Question: I am trying to improve an existing javascript levenstein distance calculation source code to generate a martix with not only value of the current setps, but also with actions taken (insert, replace, delete or match)
I get the wrong results in an "actions" matrix:

in the algorithm we see that (not js, from wikipedia):
'''
d[i, j] := minimum
(
d[i-1, j] + 1, // a deletion
d[i, j-1] + 1, // an insertion
d[i-1, j-1] + 1 // a substitution
)
'''
So in my JS code I do the following:
'''
// Step 6
d[i][j] = Minimum(d[i - 1][j] + 1, d[i][j - 1] + 1, d[i - 1][j - 1] + cost);
// a deletion
if(d[i][j] == d[i - 1][j] + 1) {
actions[i][j] = 'D';
}
// a insertion
if(d[i][j] == d[i][j - 1] + 1) {
actions[i][j] = 'I';
}
// a substitution
if(d[i][j] == d[i - 1][j - 1] + cost) {
actions[i][j] = 'R';
}
'''
A 'd' matrix (two-dimensional array) is for values, and it get's populated with correct values.
But why the corresponding 'actions' matrix displays not what logically algorithm would do?
What am I doing wrong with respect to assigning them 'I', 'R', 'D'? Or is it correct and just doesn't seem logical to me, since I thought in the aforeshown scenario, an insertion would take place in the second step.
BTW, is it actually sensible to generate such "actions" matrix in case of a Levenstein algorithm?
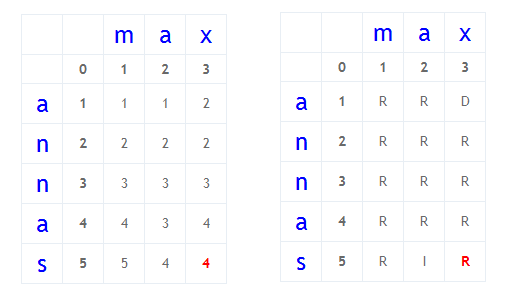
Answer: There usually are many ways to generate a set of "actions" for any given Levensthein matrix. In your example you can trace back the resulting cost matrix always to the minimun and you'll find quite a few paths.
Here are some examples:
'''
(0,0)(0,1)(1,2)(1,3)(2,4)(3,5)
(0,0)(1,1)(1,2)(1,3)(2,4)(3,5)
(0,0)(0,1)(0,2)(1,3)(2,4)(3,5)
'''
So I could find at least three different interpretations of the same distance matrix. This means, unless you have some way to prefer directions (e.g. prefer substitutions over deletions over insertions), your matrix will be highly ambiguous.
Now to the algorithm you proposed for filling up the action matrix: In your case you are implicitly prefering substituions (because they are checked last and will override previous choices) over insertions and insertions over deletions. That's where all the 'R's in your matrix come from. Let's see what happens here:
The proposed solution when we prefer substitutions is to insert 'A' and 'N' before anything else then replace 'M' by 'N', 'A' by 'A' and 'X' by 'S'. If you check you can see that this will have a cost of four (two insertions and two "real" substitutions), which is exactly what the matrix determined (this is the last path in the paths I traced down).
Now checking your action matrix again, what we find is, if we trace back from the final corner: 'R', 'R' and 'R' in places '(3,5)', '(2,4)' and '(1,3)'. This corresponds to the final substituion of 'MAX' to 'NAS'. What is missing here however is the insertion of the leading 'AN' which I traced out above. Looking at the matrix, one can see that there are numbers in the first row and colum, not actions. These however should be deletions and substitutions respectively in which case you can produce the final sequence 'SSRRR' which has a cost of four for turning 'MAX' into 'ANNAS'.
However you should be aware, that it is not really necessary to compute the actions in a matrix like you did, because all information will be available in the final cost matrix. You can always trace back the final cost matrix from the last corner to the first and you will be able to reconstruct all paths that can turn one word into another. However once you have fixed the actions in the action matrix, there will only be one path left of all the possibilities.
This has to do a lot with the cost being well and uniquely defined whereas the paths may be highly ambiguous.
Here is a full action matrix for the paths, which includes ambiguities:
'''
* D D D
I R R/D D
I R/I R/I R
I R/I R/I R/I
I R/I R R/I/D
I R/I I R
'''